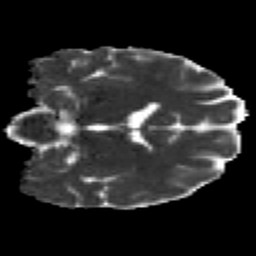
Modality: MD
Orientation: coronal
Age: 28
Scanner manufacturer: siemens
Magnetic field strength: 3 T
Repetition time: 2.2 s
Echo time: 0.084 s